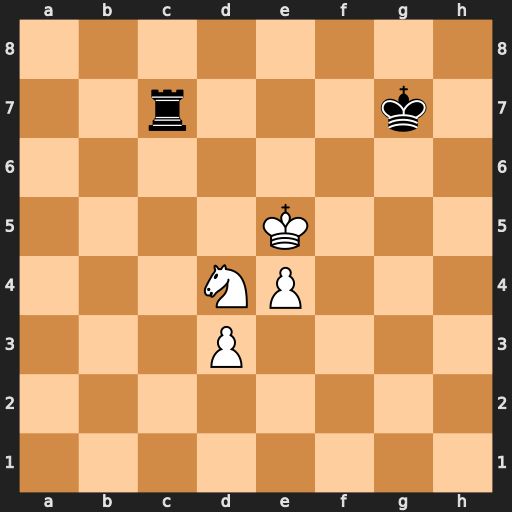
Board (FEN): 8/2r3k1/8/4K3/3NP3/3P4/8/8
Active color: w
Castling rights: -
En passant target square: -
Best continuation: Ne6+ Kg6 Nxc7